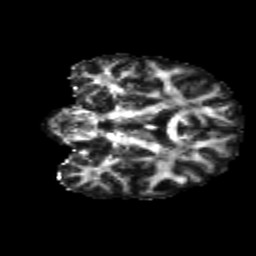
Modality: FA
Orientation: coronal
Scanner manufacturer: siemens
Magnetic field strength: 3 T
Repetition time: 4.16 s
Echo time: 0.0806 s